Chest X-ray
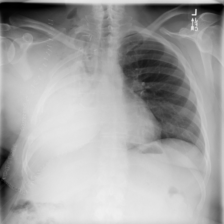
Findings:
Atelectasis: negative
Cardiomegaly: negative
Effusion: negative
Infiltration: negative
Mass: negative
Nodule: negative
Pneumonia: negative
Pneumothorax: negative
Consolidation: negative
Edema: negative
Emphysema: negative
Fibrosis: negative
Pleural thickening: negative
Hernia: negative